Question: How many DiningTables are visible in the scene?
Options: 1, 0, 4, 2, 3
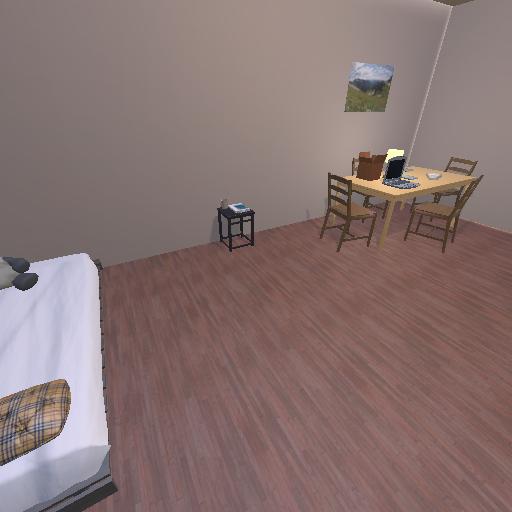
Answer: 1